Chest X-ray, PA view. Patient: 24 years old, sex M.
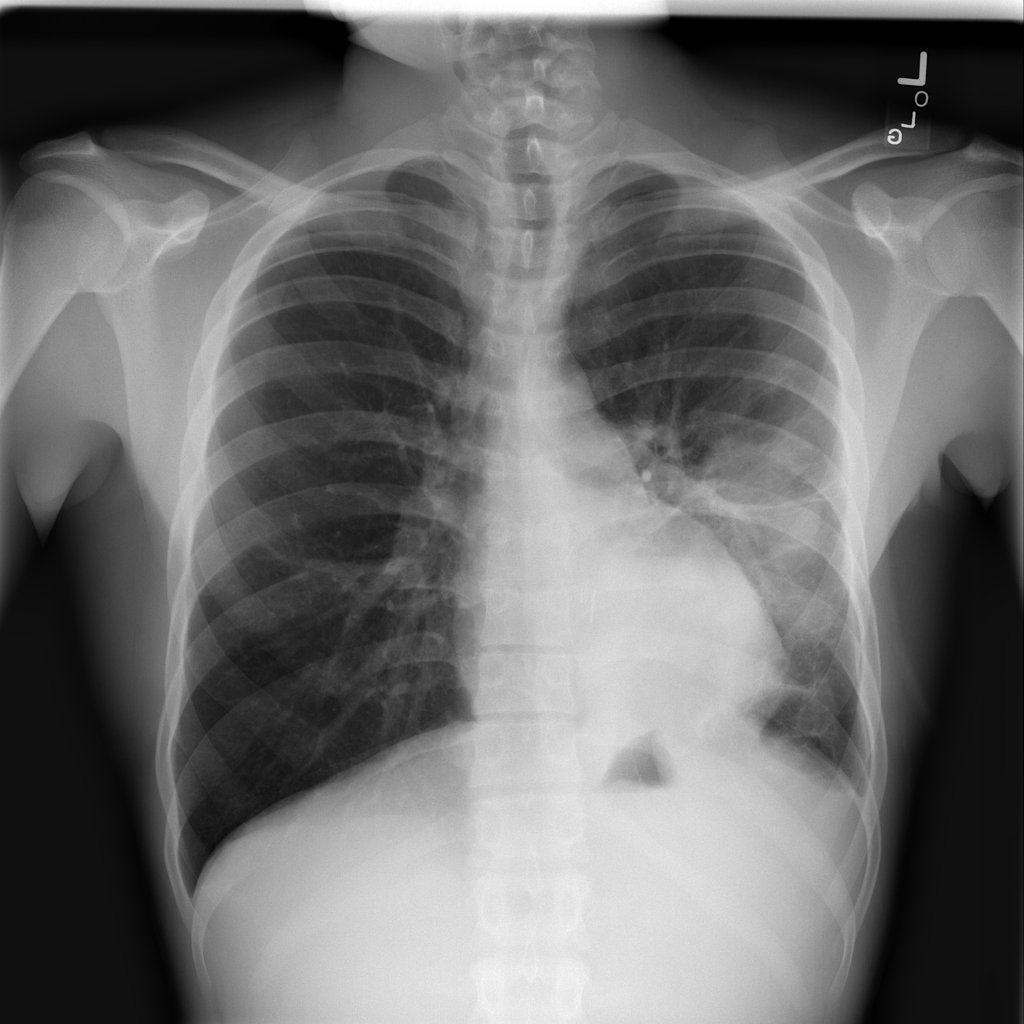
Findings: Consolidation